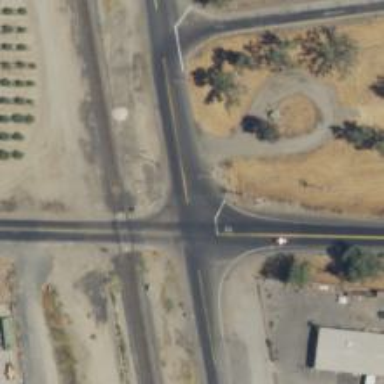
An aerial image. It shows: Stop road.